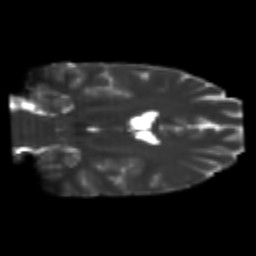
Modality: T2w
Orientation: coronal
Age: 23
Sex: female
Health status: healthy
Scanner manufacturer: philips
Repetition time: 7.477 s
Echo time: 0.08753 s